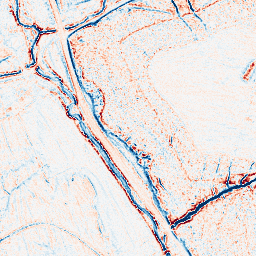
Category: edge_preserving
Decomposition family: anisotropic_diffusion
Decomposition parameters: iterations: 10
kappa: 30
gamma: 0.1
Upsampling method: bspline
Upsampling parameters: scale: 2
Upsampling scale: 2